Aerial crown-view tile of a tropical tree (Barro Colorado Island, Panama), acquired 20250818:
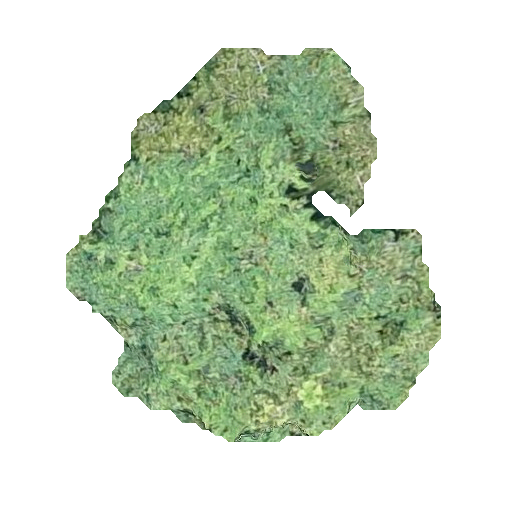
Species: Virola surinamensis
GBIF accepted scientific name: Virola surinamensis
Crown area: 143.842 m²